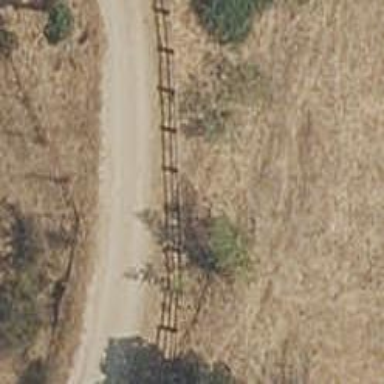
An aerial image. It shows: Bridleway.